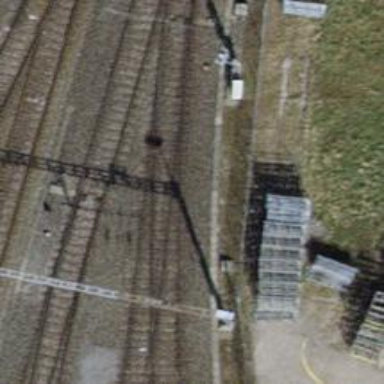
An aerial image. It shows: Railway yard with single rail track. The electrified track has contact line for power supply.